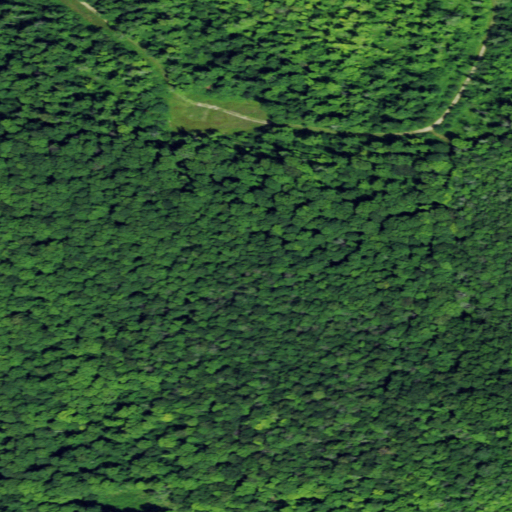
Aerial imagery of mountain in New York named South Hill containing deciduous forest, grassland, barren land, and low intensity development